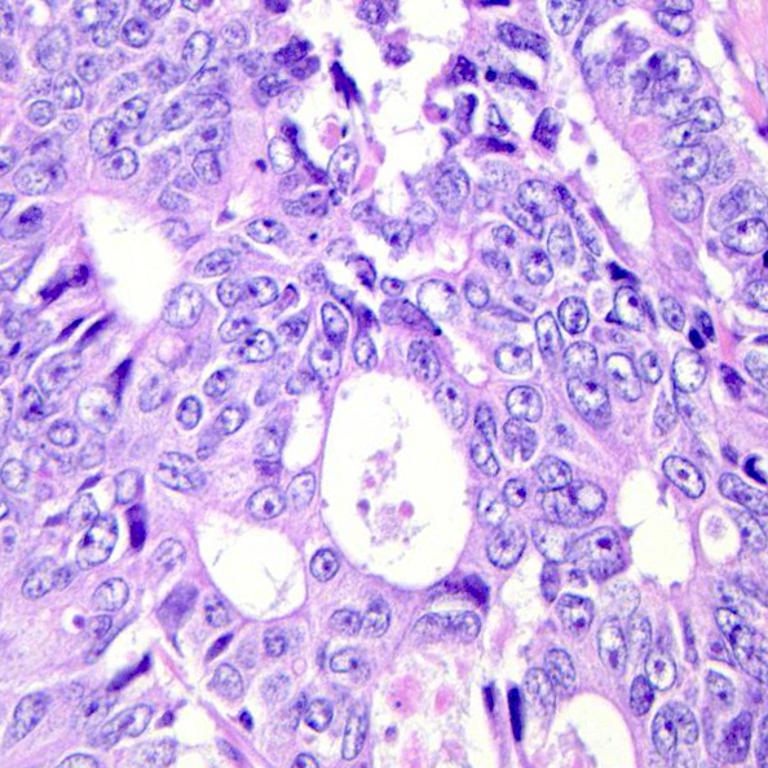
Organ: colon
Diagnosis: adenocarcinomas